Current action and preconditions to check: trajectory_clear

Your task: For each precondition in the list above, predict whether it will hold at this action.

Consider the current scene as observed from the mobile robot's camera, and analyze the predicted future states of all dynamic agents (e.g., people, animals, vehicles, or any moving entities) within the NEXT SECOND.

IMPORTANT: Only answer "very likely" if you are absolutely certain—based on strong, clear evidence—that a dynamic agent will violate the precondition in the predicted future state. Do NOT answer "very likely" for unlikely, ambiguous, or low-probability risks.

Ask yourself for each precondition: Is there a high probability, with clear and convincing evidence, that the predicted future states of any dynamic agent will interfere with the predicted future state of the currently executing action within the NEXT SECOND, causing that precondition to fail?

Assess the risk level based on these predictions. Use "likely" or "very likely" if motions create a clear risk of interference.

Use "neutral" or "improbable" if agents are nearby but their predicted paths are clearly diverging or non-conflicting.

Failure Risk Categories: "very improbable", "improbable", "neutral", "likely", "very likely"

Answer Format: Output ONLY the probability_of_failure value from these categories: "very improbable", "improbable", "neutral", "likely", "very likely"

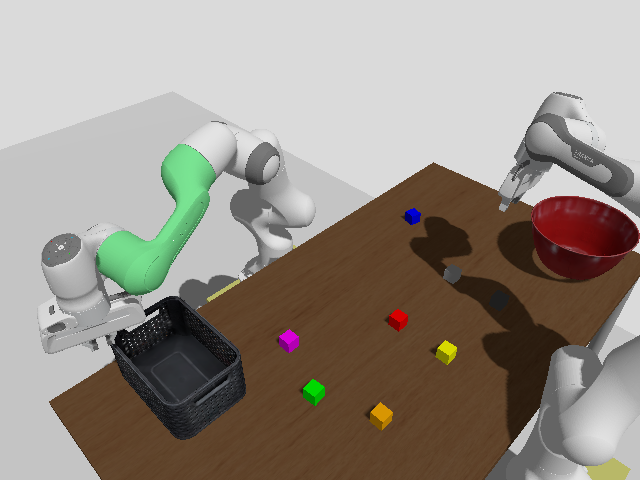

Answer: very improbable